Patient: sex M, age 64
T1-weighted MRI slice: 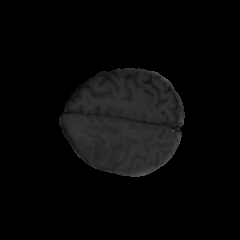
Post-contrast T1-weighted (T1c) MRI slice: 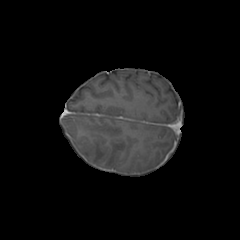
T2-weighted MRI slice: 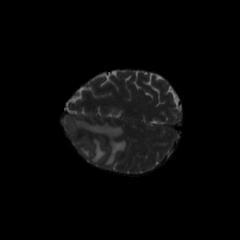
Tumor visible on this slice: yes
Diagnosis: Astrocytoma, IDH-mutant
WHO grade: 3